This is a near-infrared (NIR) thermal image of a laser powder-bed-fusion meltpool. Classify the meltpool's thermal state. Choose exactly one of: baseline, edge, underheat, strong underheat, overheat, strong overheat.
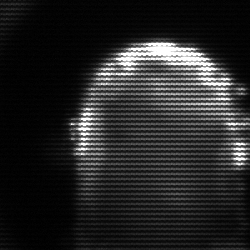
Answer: baseline